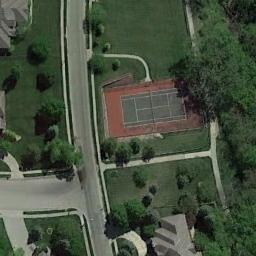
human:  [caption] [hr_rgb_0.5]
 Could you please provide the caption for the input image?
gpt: There are many trees near the tennis court .

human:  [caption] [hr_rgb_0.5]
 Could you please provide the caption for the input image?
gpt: There are two tennis courts of the same size in red and green .

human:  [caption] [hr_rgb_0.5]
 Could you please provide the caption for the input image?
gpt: The tennis court is on the grass next to some trees and roads .

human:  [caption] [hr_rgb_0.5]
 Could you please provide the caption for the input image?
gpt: Near the tennis court on the lawn are small bushes and roads .

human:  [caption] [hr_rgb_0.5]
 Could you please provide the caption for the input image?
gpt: There are some green trees around the tennis court .